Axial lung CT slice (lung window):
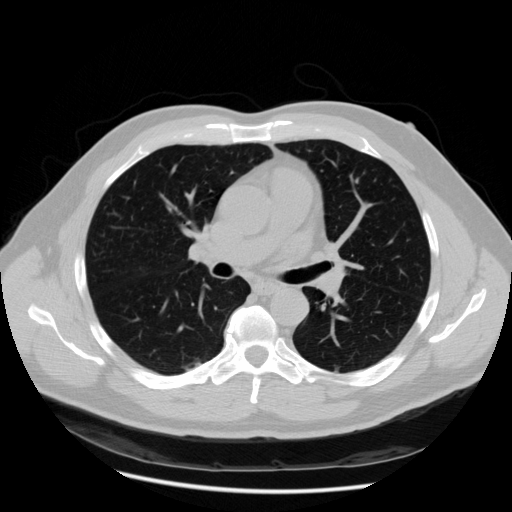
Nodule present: no